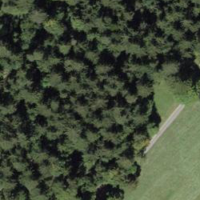
EUNIS habitat code: 43
Species observed at this site:
Falco tinnunculus